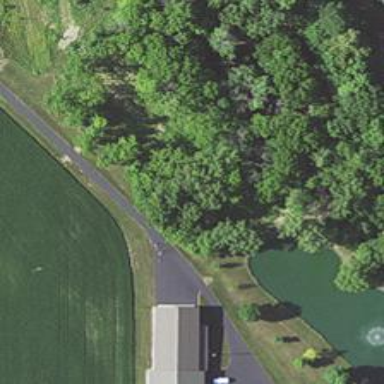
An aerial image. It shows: Driveway leading to service road.